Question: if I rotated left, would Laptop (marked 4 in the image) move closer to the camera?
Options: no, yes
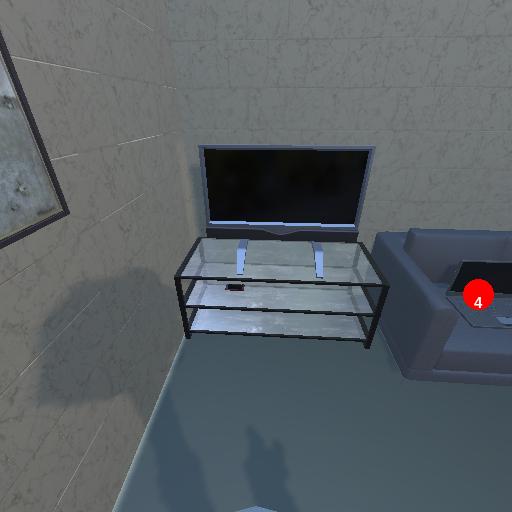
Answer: no